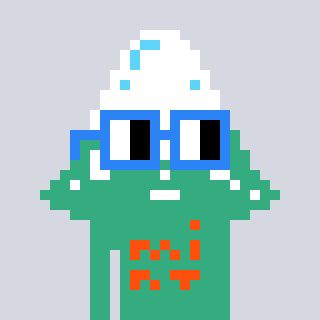
a pixel art character with square blue glasses, a snowy mountain-shaped head and a teal-colored body on a cool background